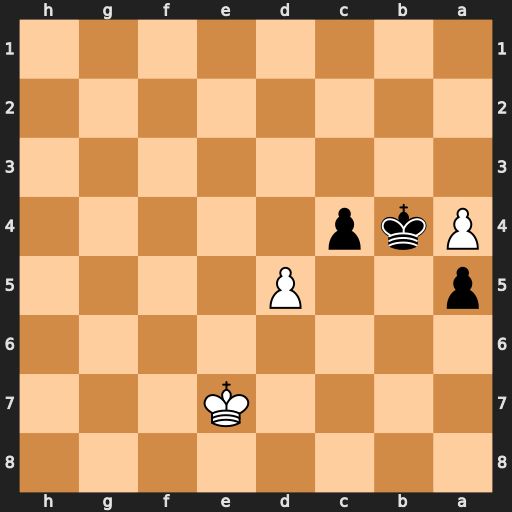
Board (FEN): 8/4K3/8/p2P4/Pkp5/8/8/8
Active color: b
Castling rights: -
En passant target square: -
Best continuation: c3 d6 c2 d7 c1=Q